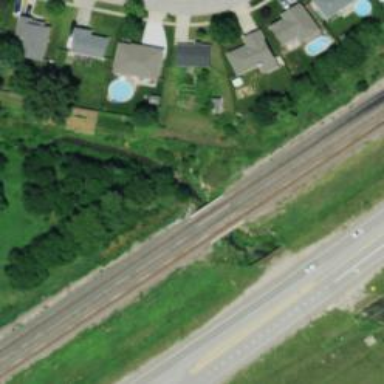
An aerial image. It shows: Railway bridge over siding rail track.